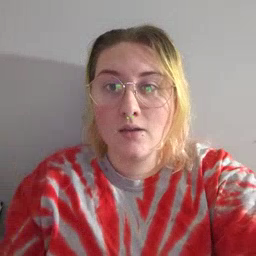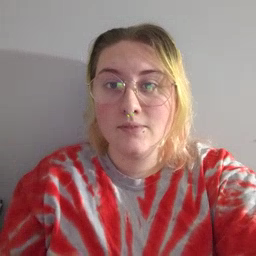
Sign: yesterday